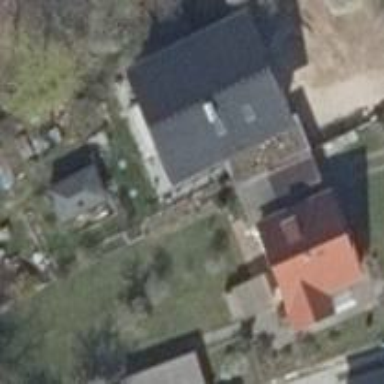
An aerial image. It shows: Detached building with gabled roof.